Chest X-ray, PA view. Patient: 31 years old, sex F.
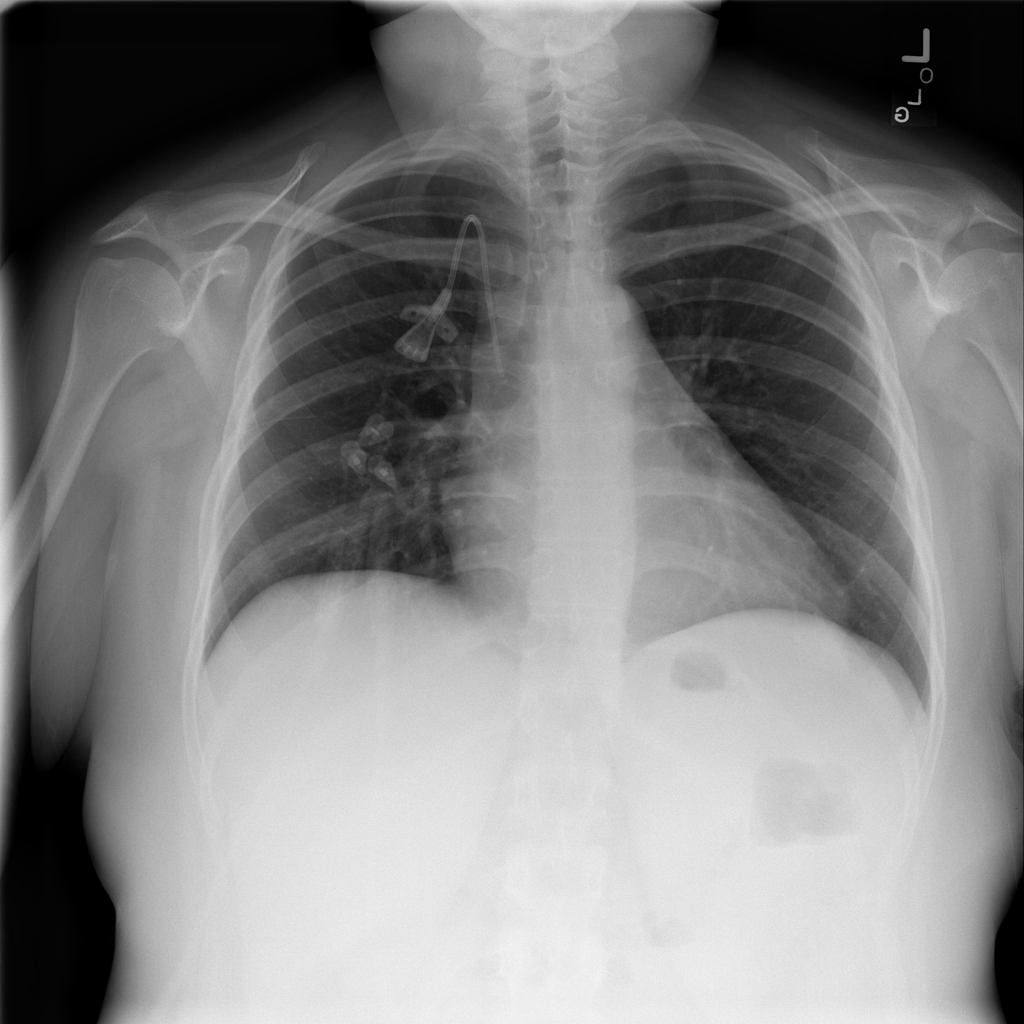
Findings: No Finding